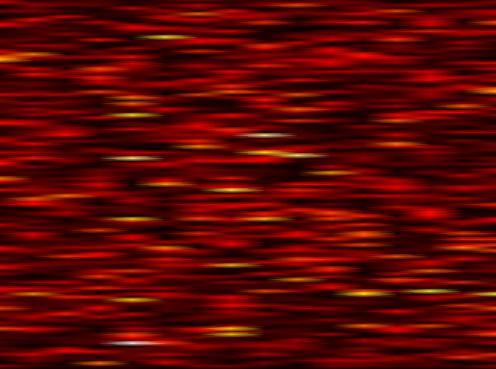
Label: OFDM